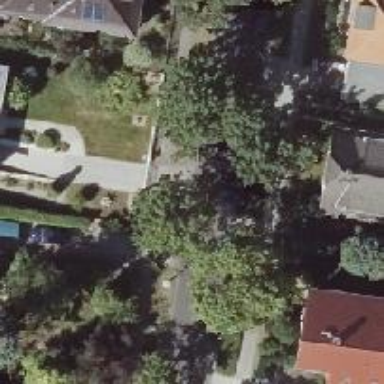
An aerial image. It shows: Sidewalk.